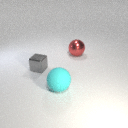
large cyan rubber sphere in front of small gray metal cube